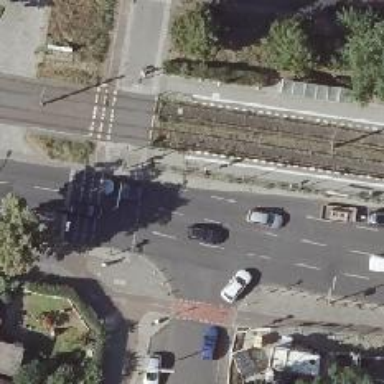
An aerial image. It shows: Tram crossing with traffic signals.